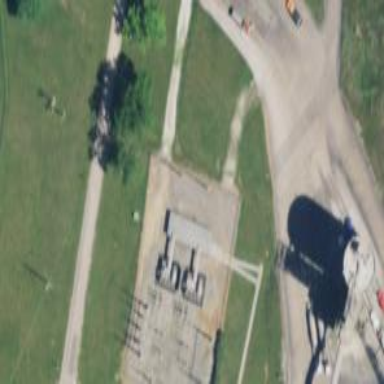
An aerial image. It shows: Power substation.